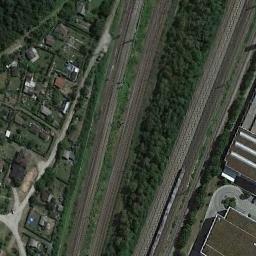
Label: railway